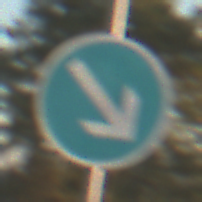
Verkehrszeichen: VorgeschriebeneVorbeifahrtRechts
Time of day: SunriseSunset
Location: Outdoor (Nature)
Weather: PartlyCloudy
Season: NotSpecified
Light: Natural